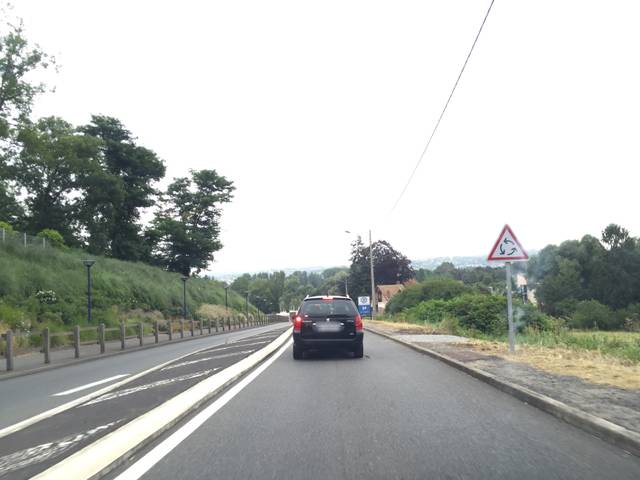
Region: France
Coordinates: 46.127, 3.398